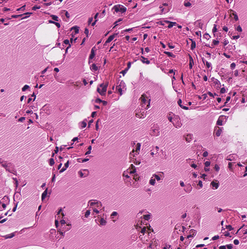
Tumor epithelial tissue: no
Tumor-associated stroma tissue: yes
Normal tissue: no